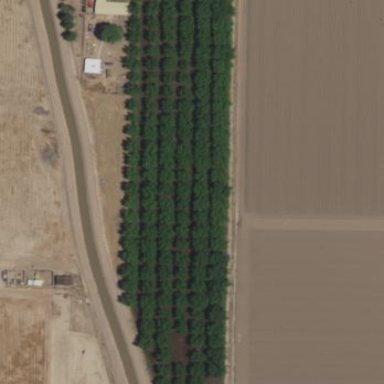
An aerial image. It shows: Orchard.